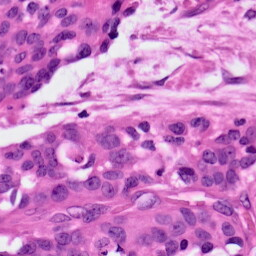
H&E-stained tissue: Ovarian